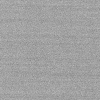
Atmospheric dust classification: dusty